Field crop: tomato
Growth stage: 1
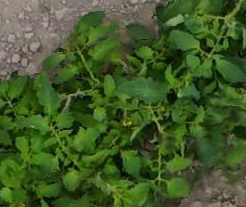
Species: tomato